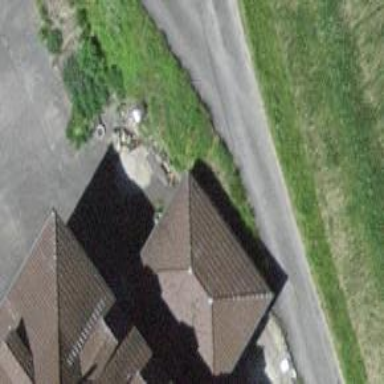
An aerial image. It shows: Garage building.